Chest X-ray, PA view. Patient: 48 years old, sex F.
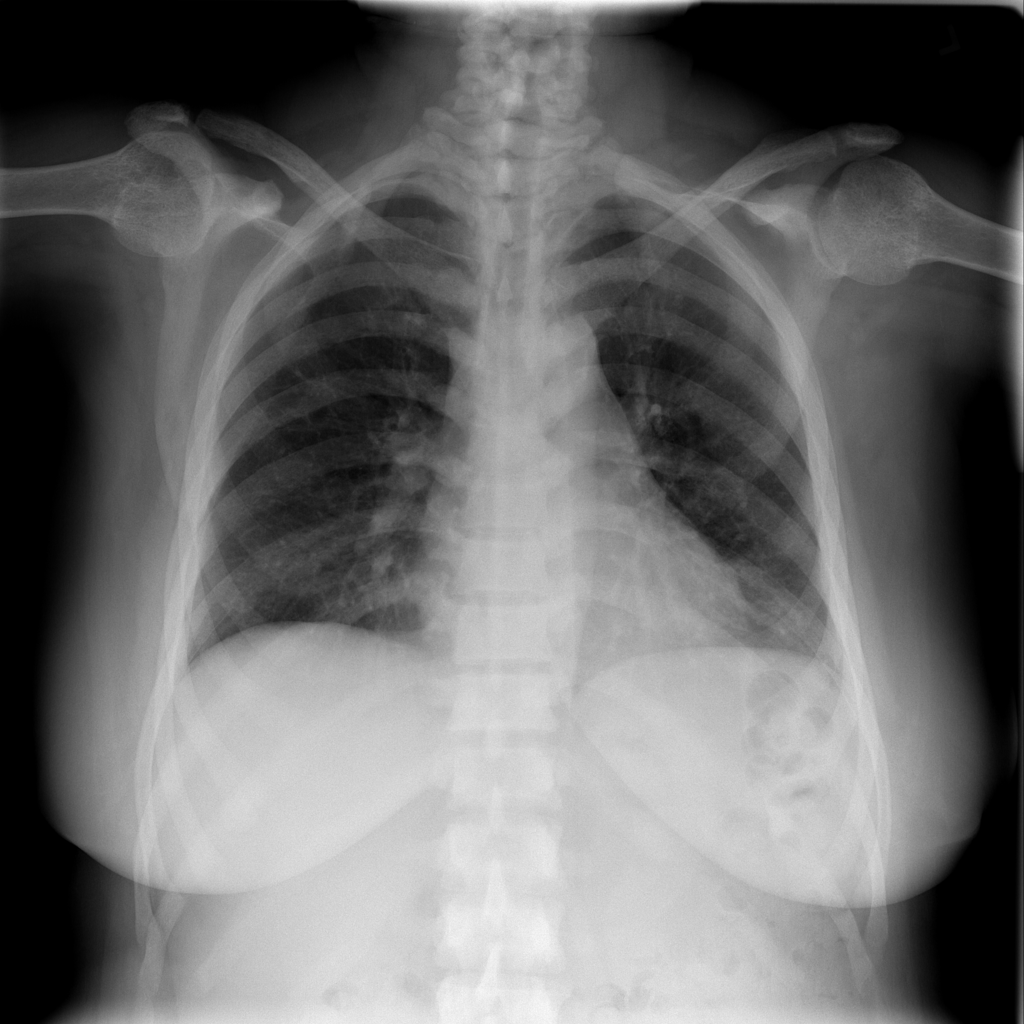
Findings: Infiltration